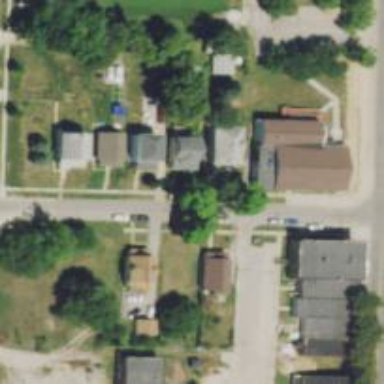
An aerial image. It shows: Alley classified as service road.